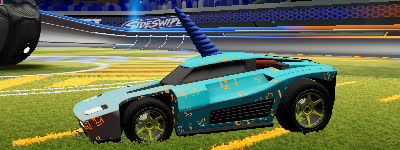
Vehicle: breakout